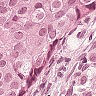
Metastatic tissue present: yes